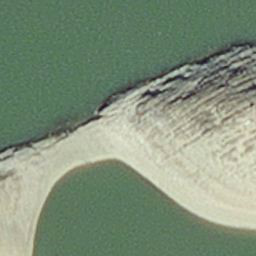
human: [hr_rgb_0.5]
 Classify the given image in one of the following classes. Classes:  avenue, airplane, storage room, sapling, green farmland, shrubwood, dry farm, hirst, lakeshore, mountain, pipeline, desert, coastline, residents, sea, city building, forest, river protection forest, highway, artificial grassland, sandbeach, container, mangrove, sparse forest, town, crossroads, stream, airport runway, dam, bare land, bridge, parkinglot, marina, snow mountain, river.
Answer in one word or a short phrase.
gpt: hirst